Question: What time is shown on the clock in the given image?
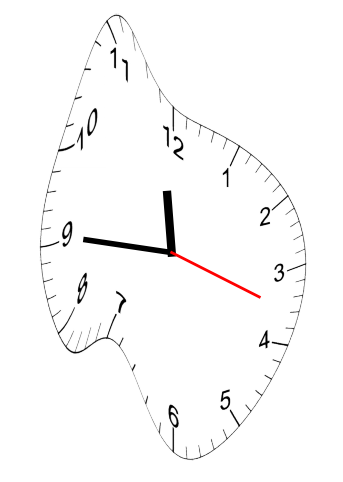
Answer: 11:45:18